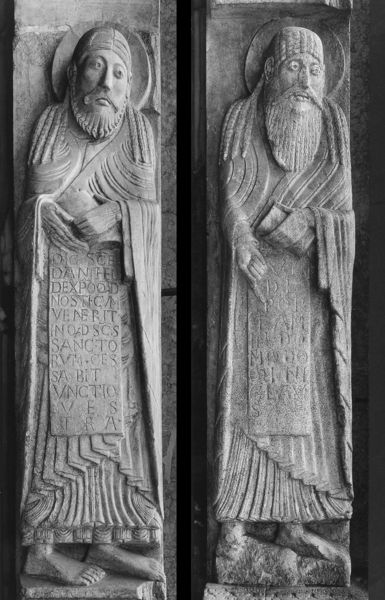
Titel: Portalgewände mit Skulptur
Standort: Cremona, Dom (EU - I - Lombardei)
Schlagwörter: hand, kopf, mann, umhang, finger, grau, kleid, männer, nase, stirn, bart, kappe, mütze, augen, falten, gesicht, lang, sockel, stein, vollbart, hände, kirche, haare, mantel, stehend, frontal, skulptur, relief, schrift, zwei, füsse, figuren, zeigefinger, inschrift, faltenwurf, plastik, zeigen, foto, fotografie, barfuss, buch, religion, gross, schwarzweiß, text, kathedrale, heiligenschein, nimbus, grab, romanik, heiliger, heilige, fresko, latein, schriftrollen, schriftband, apostel, grabplatte, bauskulptur, möäner